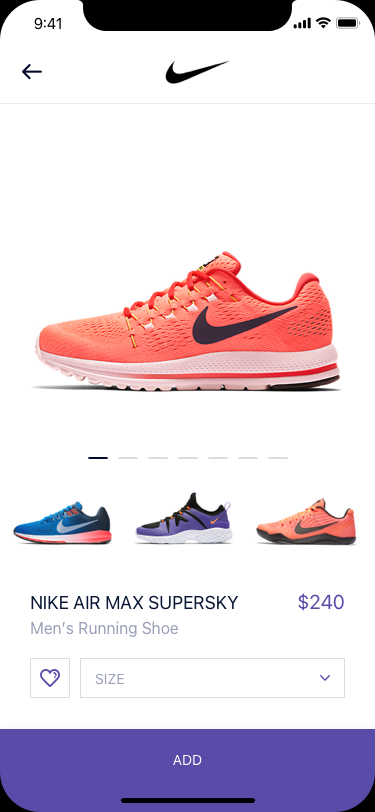
Text in this UI design:
$240
Men’s Running Shoe
Nike Air Max Supersky